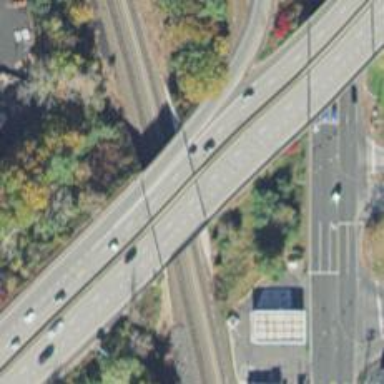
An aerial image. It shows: Motorway bridge.